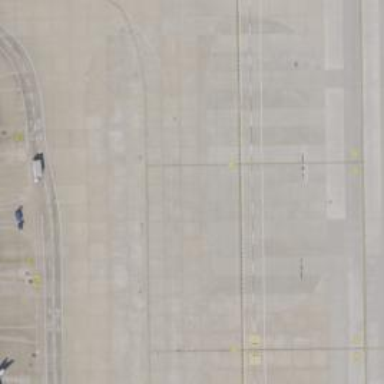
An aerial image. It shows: Image of taxiway at airport.